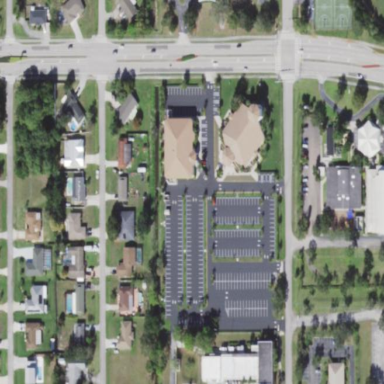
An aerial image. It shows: Parking area with asphalt surface.